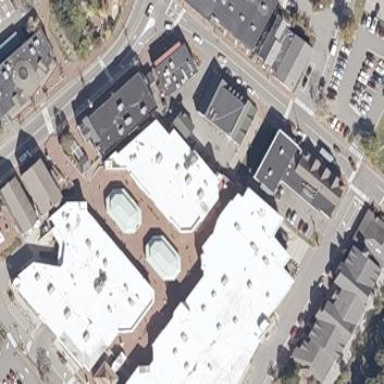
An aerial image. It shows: Mall building.